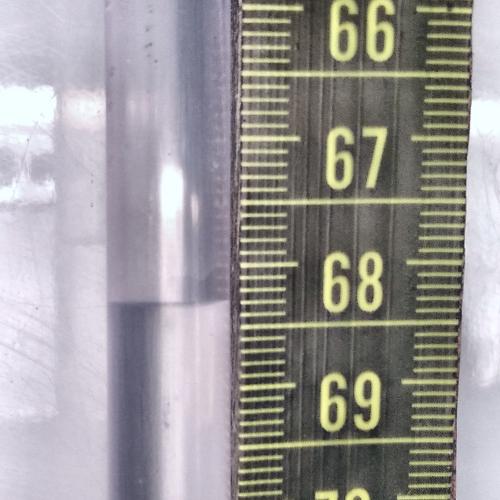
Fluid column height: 68.3 cm